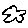
Label: cloud